Interaction volume radius: 5 \u00c5
Interaction volume height: 15 \u00c5
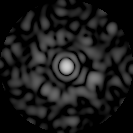
Disorder parameter: 0.7827